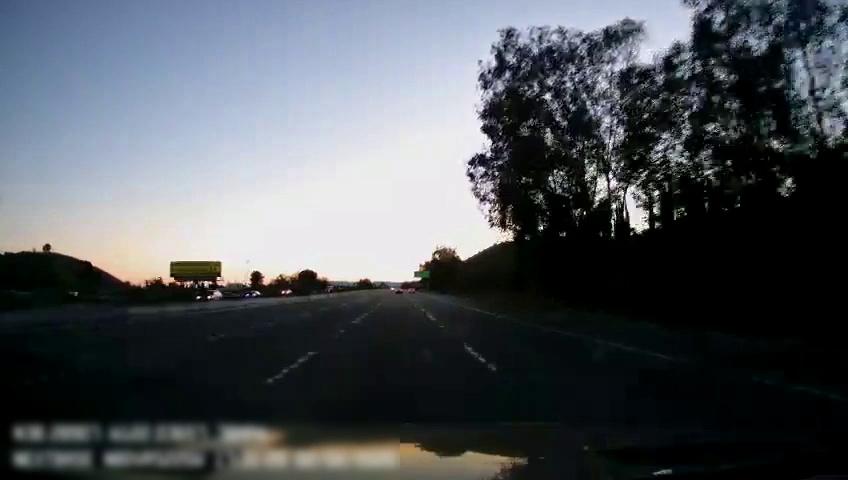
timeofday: Day
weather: Sunny
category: Drivable Space
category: Vehicles | SUV
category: Vehicles | Car
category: Vehicles | SUV
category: Lanes | Current Lane
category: Lanes | Current Lane
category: Lanes | Alternate Lane
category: Lanes | Alternate Lane
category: Traffic | Signs